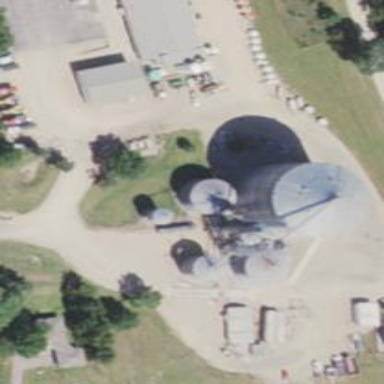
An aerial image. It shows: Silo.